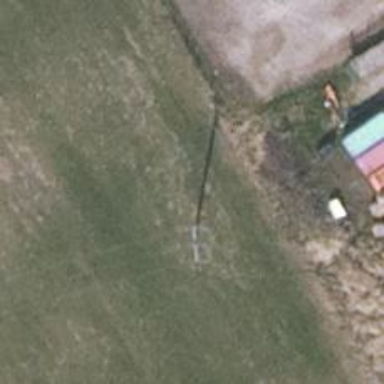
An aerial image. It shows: Power line with three cables.